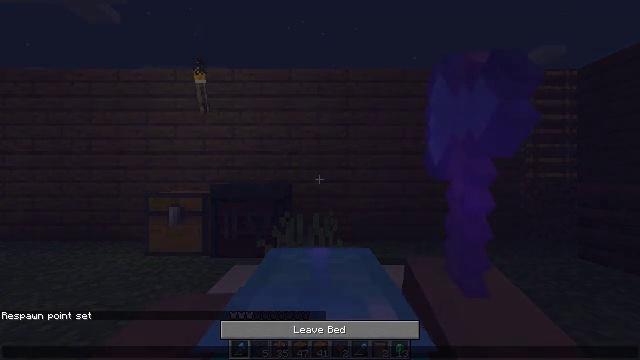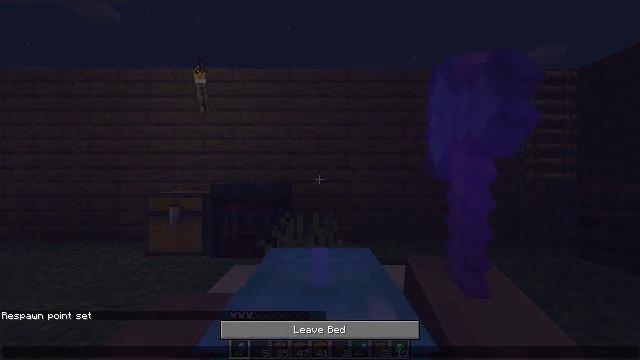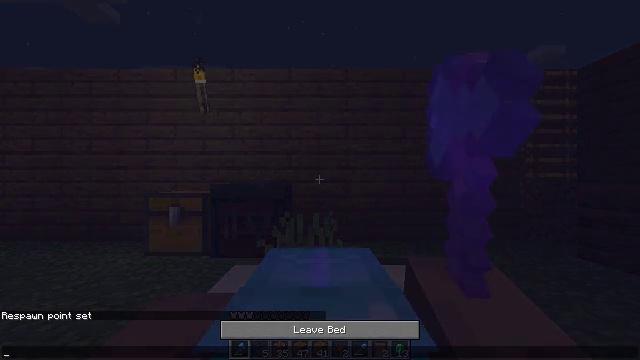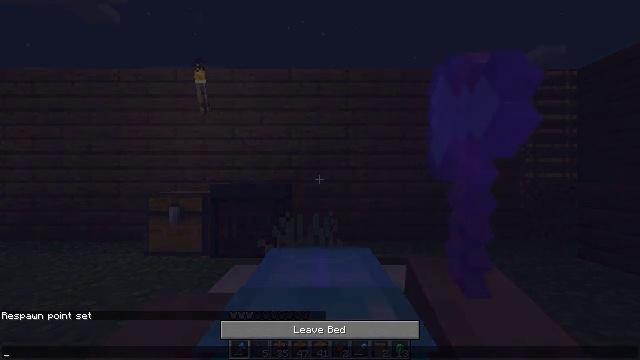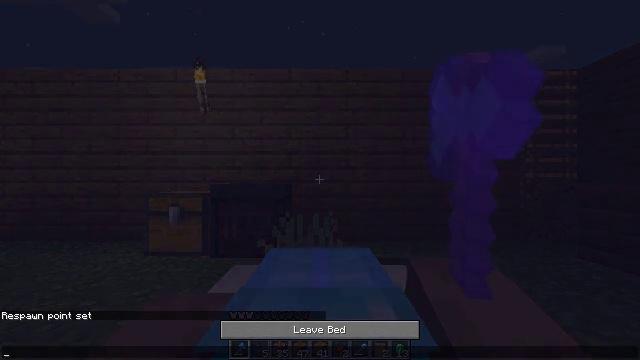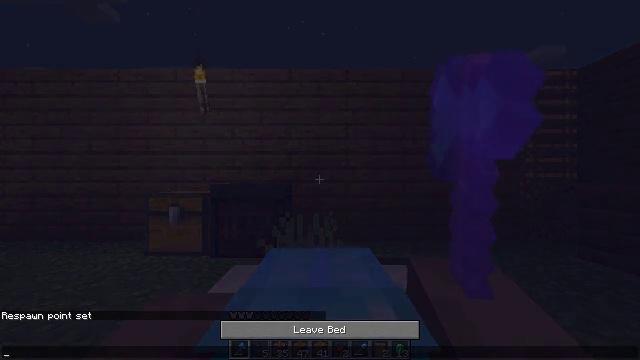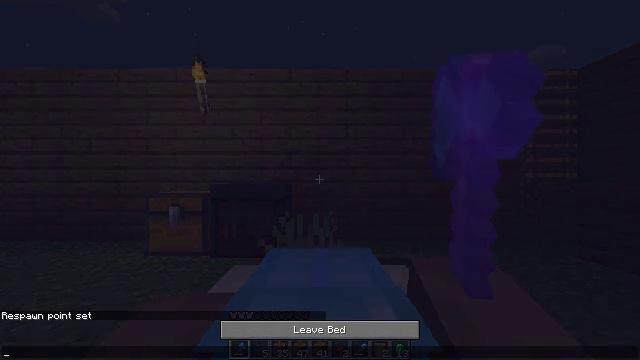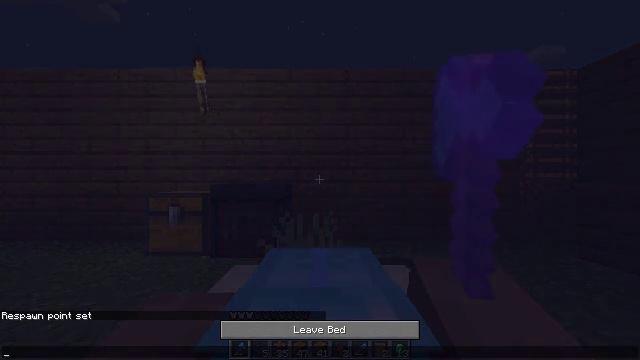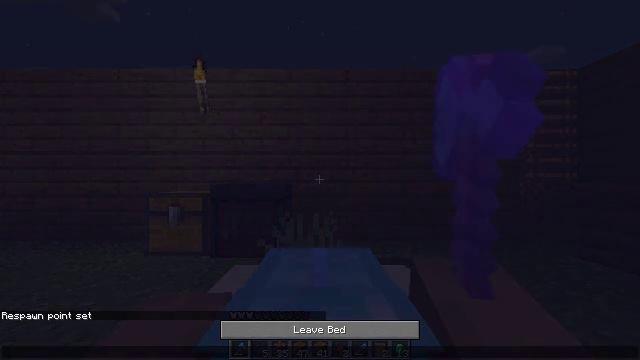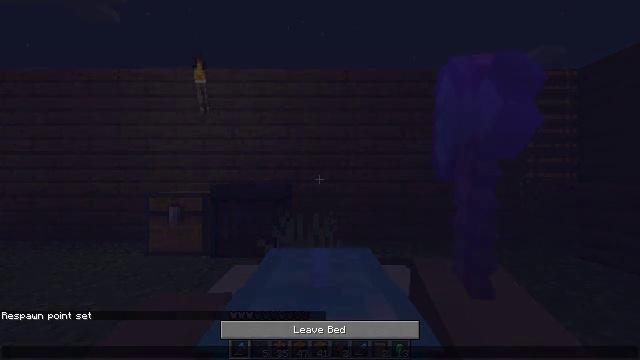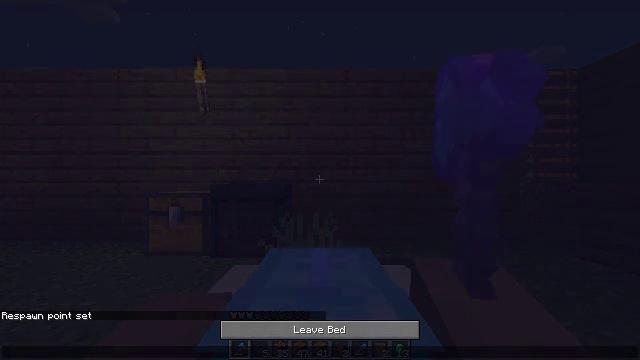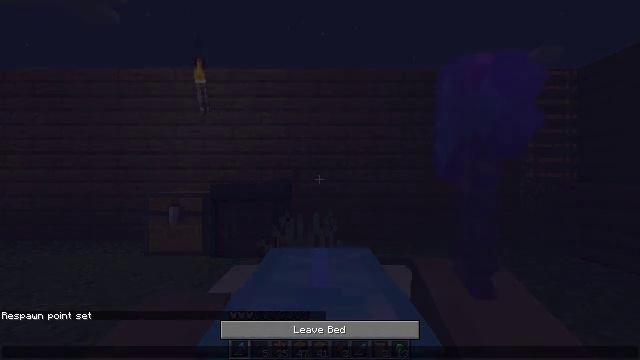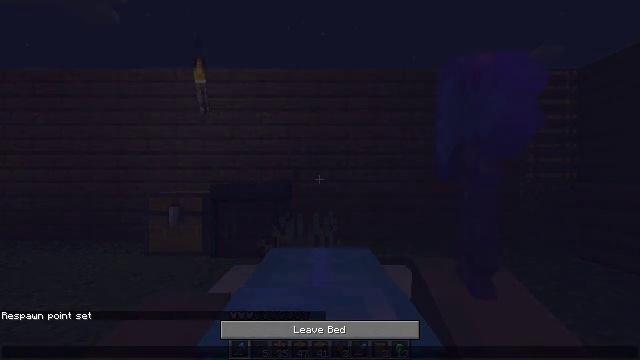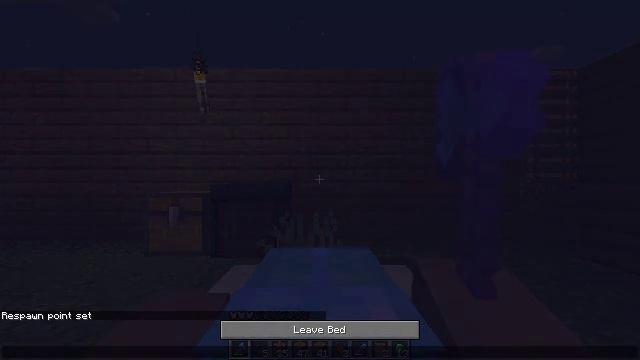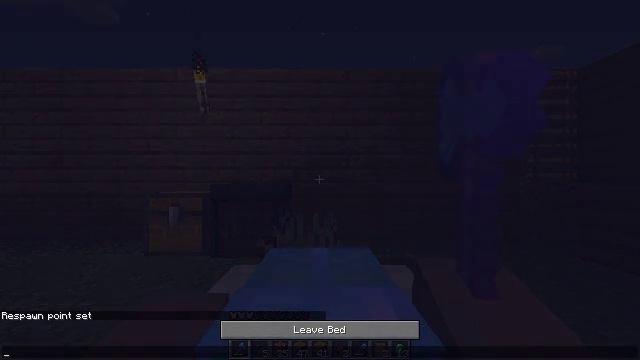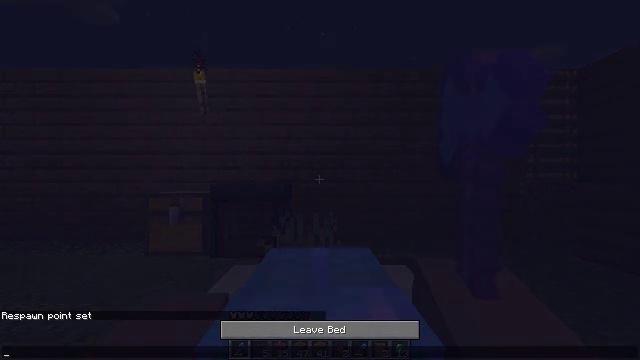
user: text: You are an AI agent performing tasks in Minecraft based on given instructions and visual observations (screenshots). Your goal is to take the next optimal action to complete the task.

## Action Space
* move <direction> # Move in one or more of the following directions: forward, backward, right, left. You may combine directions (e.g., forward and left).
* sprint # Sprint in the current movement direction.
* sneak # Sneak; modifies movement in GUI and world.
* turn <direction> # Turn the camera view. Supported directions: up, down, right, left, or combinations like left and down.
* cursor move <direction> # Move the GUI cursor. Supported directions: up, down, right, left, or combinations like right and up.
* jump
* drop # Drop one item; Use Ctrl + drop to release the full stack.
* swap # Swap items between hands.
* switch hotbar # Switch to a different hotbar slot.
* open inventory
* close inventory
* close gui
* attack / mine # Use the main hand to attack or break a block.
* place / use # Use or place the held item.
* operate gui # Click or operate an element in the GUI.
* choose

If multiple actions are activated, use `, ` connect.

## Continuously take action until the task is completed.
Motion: motion action
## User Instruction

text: Interact with the crafting table to make a golden carrot.
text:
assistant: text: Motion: no_op
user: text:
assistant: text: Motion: no_op
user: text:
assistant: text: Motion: no_op
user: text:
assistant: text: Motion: no_op
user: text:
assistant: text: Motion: no_op
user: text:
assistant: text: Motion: no_op
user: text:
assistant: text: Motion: no_op
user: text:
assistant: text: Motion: no_op
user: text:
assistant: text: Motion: no_op
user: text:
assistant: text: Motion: cursor move left and down
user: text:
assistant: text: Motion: no_op
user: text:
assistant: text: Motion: no_op
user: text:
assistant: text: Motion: no_op
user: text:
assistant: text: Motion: no_op
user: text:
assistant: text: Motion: cursor move right and up
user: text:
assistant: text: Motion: cursor move right and down
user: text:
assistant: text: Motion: cursor move left and down
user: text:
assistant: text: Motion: cursor move left
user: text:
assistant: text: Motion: cursor move right and up
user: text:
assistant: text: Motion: turn right and up, close gui
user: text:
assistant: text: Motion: turn right and up
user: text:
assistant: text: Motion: turn right
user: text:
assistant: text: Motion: turn left and down
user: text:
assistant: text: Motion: turn left and down
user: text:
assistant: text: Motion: turn left
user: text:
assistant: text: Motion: no_op
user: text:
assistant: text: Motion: turn right
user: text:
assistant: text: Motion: turn right and down
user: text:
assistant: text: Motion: turn right and down
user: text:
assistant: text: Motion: turn right and down